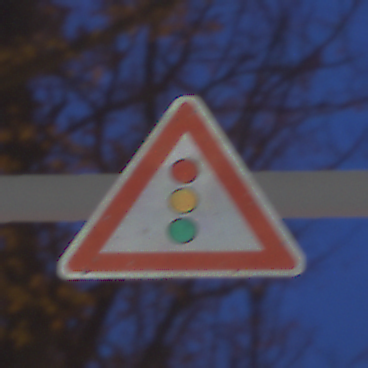
Verkehrszeichen: Lichtzeichenanlage
Umgebung: Outdoor, Urban
Tageszeit: Night
Wetter: Clear
Licht: Artificial
Jahreszeit: NotSpecified
Kontrast: HighContrast